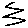
Label: zigzag